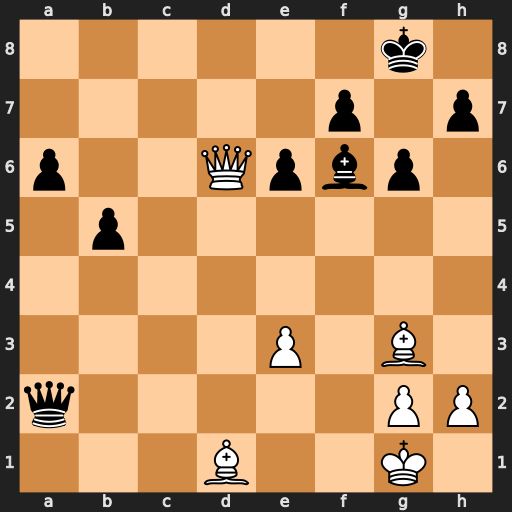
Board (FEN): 6k1/5p1p/p2Qpbp1/1p6/8/4P1B1/q5PP/3B2K1
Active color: w
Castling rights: -
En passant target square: -
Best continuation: Qb8+ Kg7 Bd6